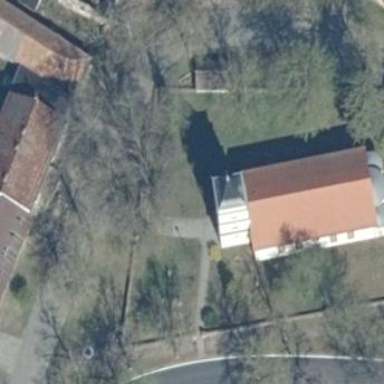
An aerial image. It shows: Building serving as place of worship.